Question: I have a form with tabs.
In each tab, there is a section.
The tabs its working, but I can't save the dates.
I insert datas in field's and I click in submit, but it's not working, the only filds saves are the fields in the first tab. (Details)
In case, I can get the value inserted in data_interview, interviewer and attachment.
I cant get the value inserted in name field.
The content insert in other tabs are lost.

![]
There is a part of code:
'''
<div class="container">
<ul class="nav nav-tabs">
<li class="active"><a href="#main_information" data-toggle="tab"><%= t('labels.main_information') %></a></li>
<li><a href="#personal_data" data-toggle="tab"><%= t('labels.personal_data') %></a></li>
<li><a href="#formation" data-toggle="tab"><%= t('labels.formation') %></a></li>
<li><a href="#idioms_certifications" data-toggle="tab"><%= t('labels.idioms_certifications') %></a></li>
<li><a href="#professional_experience" data-toggle="tab"><%= t('labels.professional_experience') %></a></li>
<li><a href="#other_informations" data-toggle="tab"><%= t('labels.other_informations') %></a></li>
<li><a href="#professional_assessment" data-toggle="tab"><%= t('labels.professional_assessment') %></a></li>
</ul>
<%= form_for(@hr_curriculum_intern, :html => { :multipart => true }) do |f| %>
<%= f.error_messages %>
<div class="tab-content">
<div id="main_information" class="tab-pane active">
<div class="container">
<form role="form">
<div class="row">
<label class="col-md-2"><%= t('columns.date_interview')%></label>
<%#= f.label :date_interview, :class => "col-sm-2 control-label" %>
<div class="col-md-1">
<%= f.date_select :date_interview %>
</div>
</div>
<div class="row">
<label class="col-md-2"><%= t('attributes.interviewer')%>*</label>
<%#= mark_required(@hr_curriculum_intern,:interviewer) %>
<%#= f.label :interviewer, :class => "col-sm-2 control-label" %>
<div class="col-md-3">
<%= f.text_field :interviewer, :class => "input-block-level" %>
</div>
</div>
<div class="row">
<label class="col-md-2"><%= t('attributes.attachment')%></label>
<%#= f.label :attachment, :class => "col-sm-2 control-label" %>
<div class="col-md-3">
<%= f.file_field :attachment, :class => "input-block-level" %>
</div>
</div>
</form>
</div>
</div>
<div id="personal_data" class="tab-pane" >
<div class="container">
<form role="form">
<div class="row">
<label class="col-md-2"><%= t('attributes.name')%>*</label>
<%#= f.label :name, :class => "col-sm-2 control-label" %>
<div class="col-md-4">
<%= f.text_field :name, :class => "input-block-level" %>
</div>
</div>
'''
Sorry for my english.
I don't understand why it's not working.
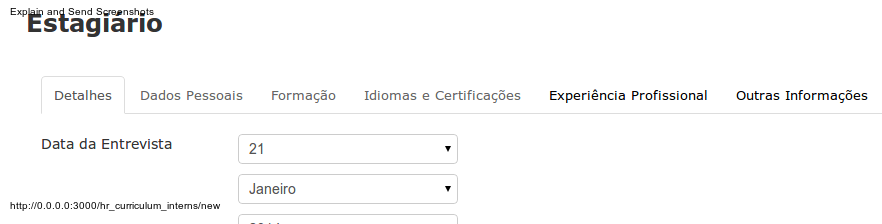
Answer: get rid of these: '<form role="form">' for a start. the 'form_for' is responsible for starting and ending form tags. These extras may well be interrupting the data.